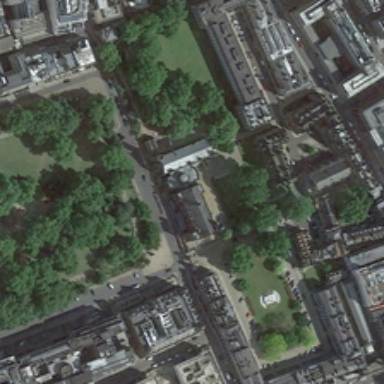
Many trees are planted in the tall building .